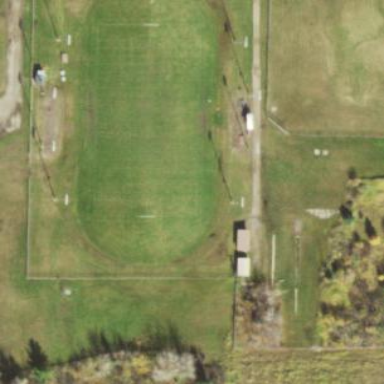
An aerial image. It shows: Athletics pitch for leisure land sports.